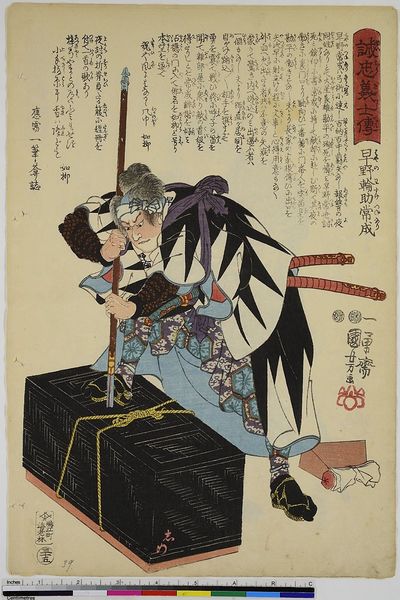
Titel: Hayano Wasuke Tsunenari, Blatt 35 aus der Serie: Geschichte der loyalen Gefolgsmänner
Künstler: Utagawa Kuniyoshi
Standort: Hamburg
Institution: Museum für Kunst und Gewerbe Hamburg
Schlagwörter: portrait, person, holzschnitt, lanze, truhe, druckgraphik, druckgrafik, soldat, kiste, kasten, krieger, ereignis, zeit, farbholzschnitt, situation, ereignisbild, samurai, edo, historische, reproduktionen, druckerzeugnisse, porträt, persönlichkeit, soldatenleben, ukiyo